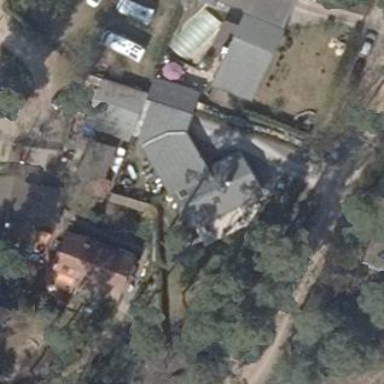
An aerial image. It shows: Simple and straightforward house.